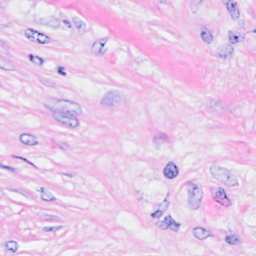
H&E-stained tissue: Breast